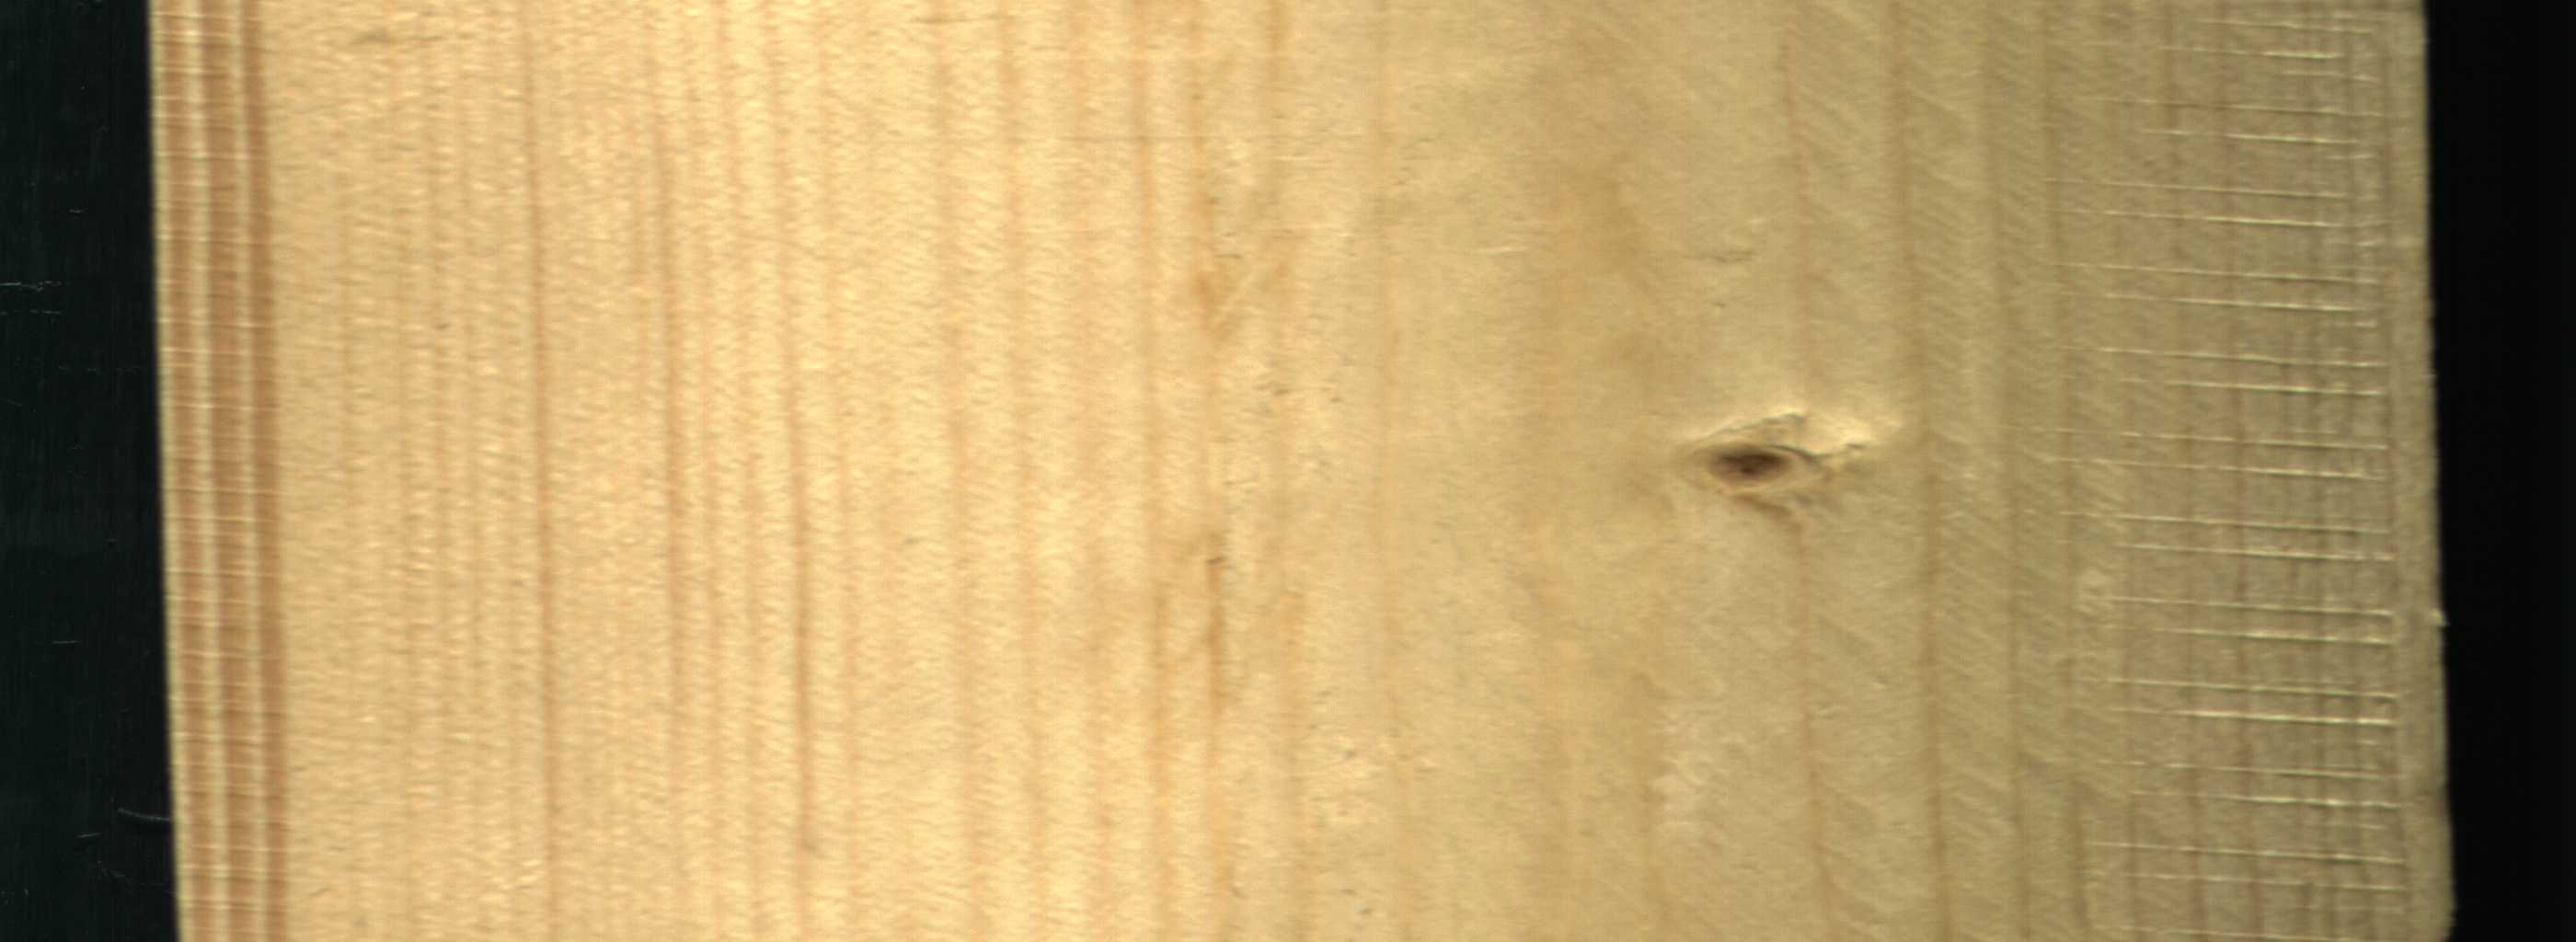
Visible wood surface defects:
Live_Knot